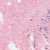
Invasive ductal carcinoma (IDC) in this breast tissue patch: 0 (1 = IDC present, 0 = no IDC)